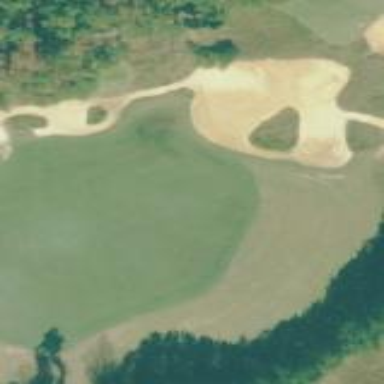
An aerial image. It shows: Bunker on golf course.